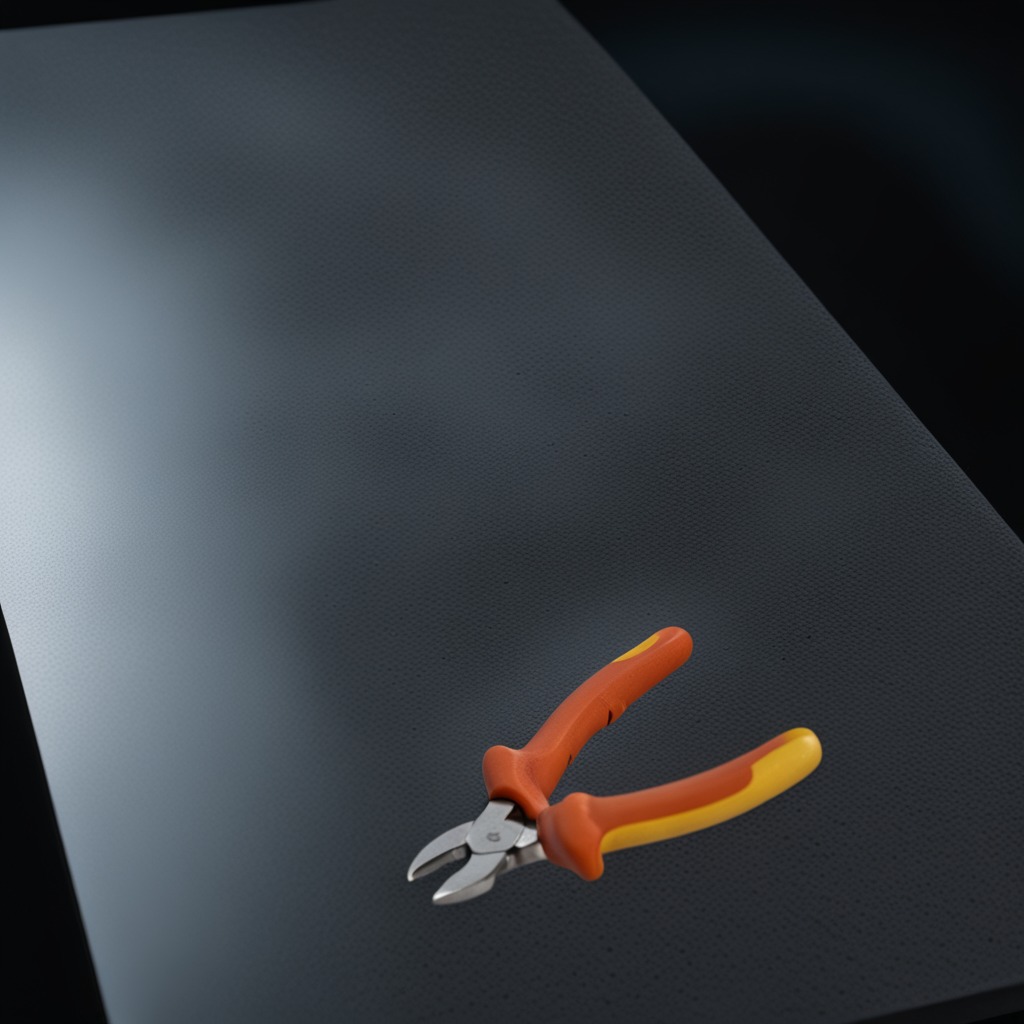
A plier is lying on a clean granite table inside a workshop at night dim ambient light soft shadows worn but